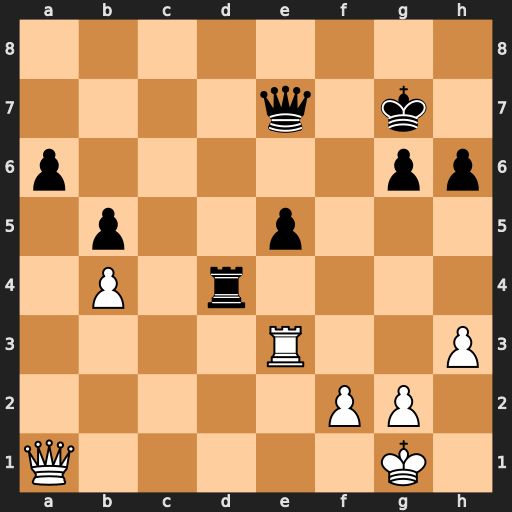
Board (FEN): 8/4q1k1/p5pp/1p2p3/1P1r4/4R2P/5PP1/Q5K1
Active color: w
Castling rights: -
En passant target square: -
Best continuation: Qxd4 exd4 Rxe7+